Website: home-depot
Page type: billing-address
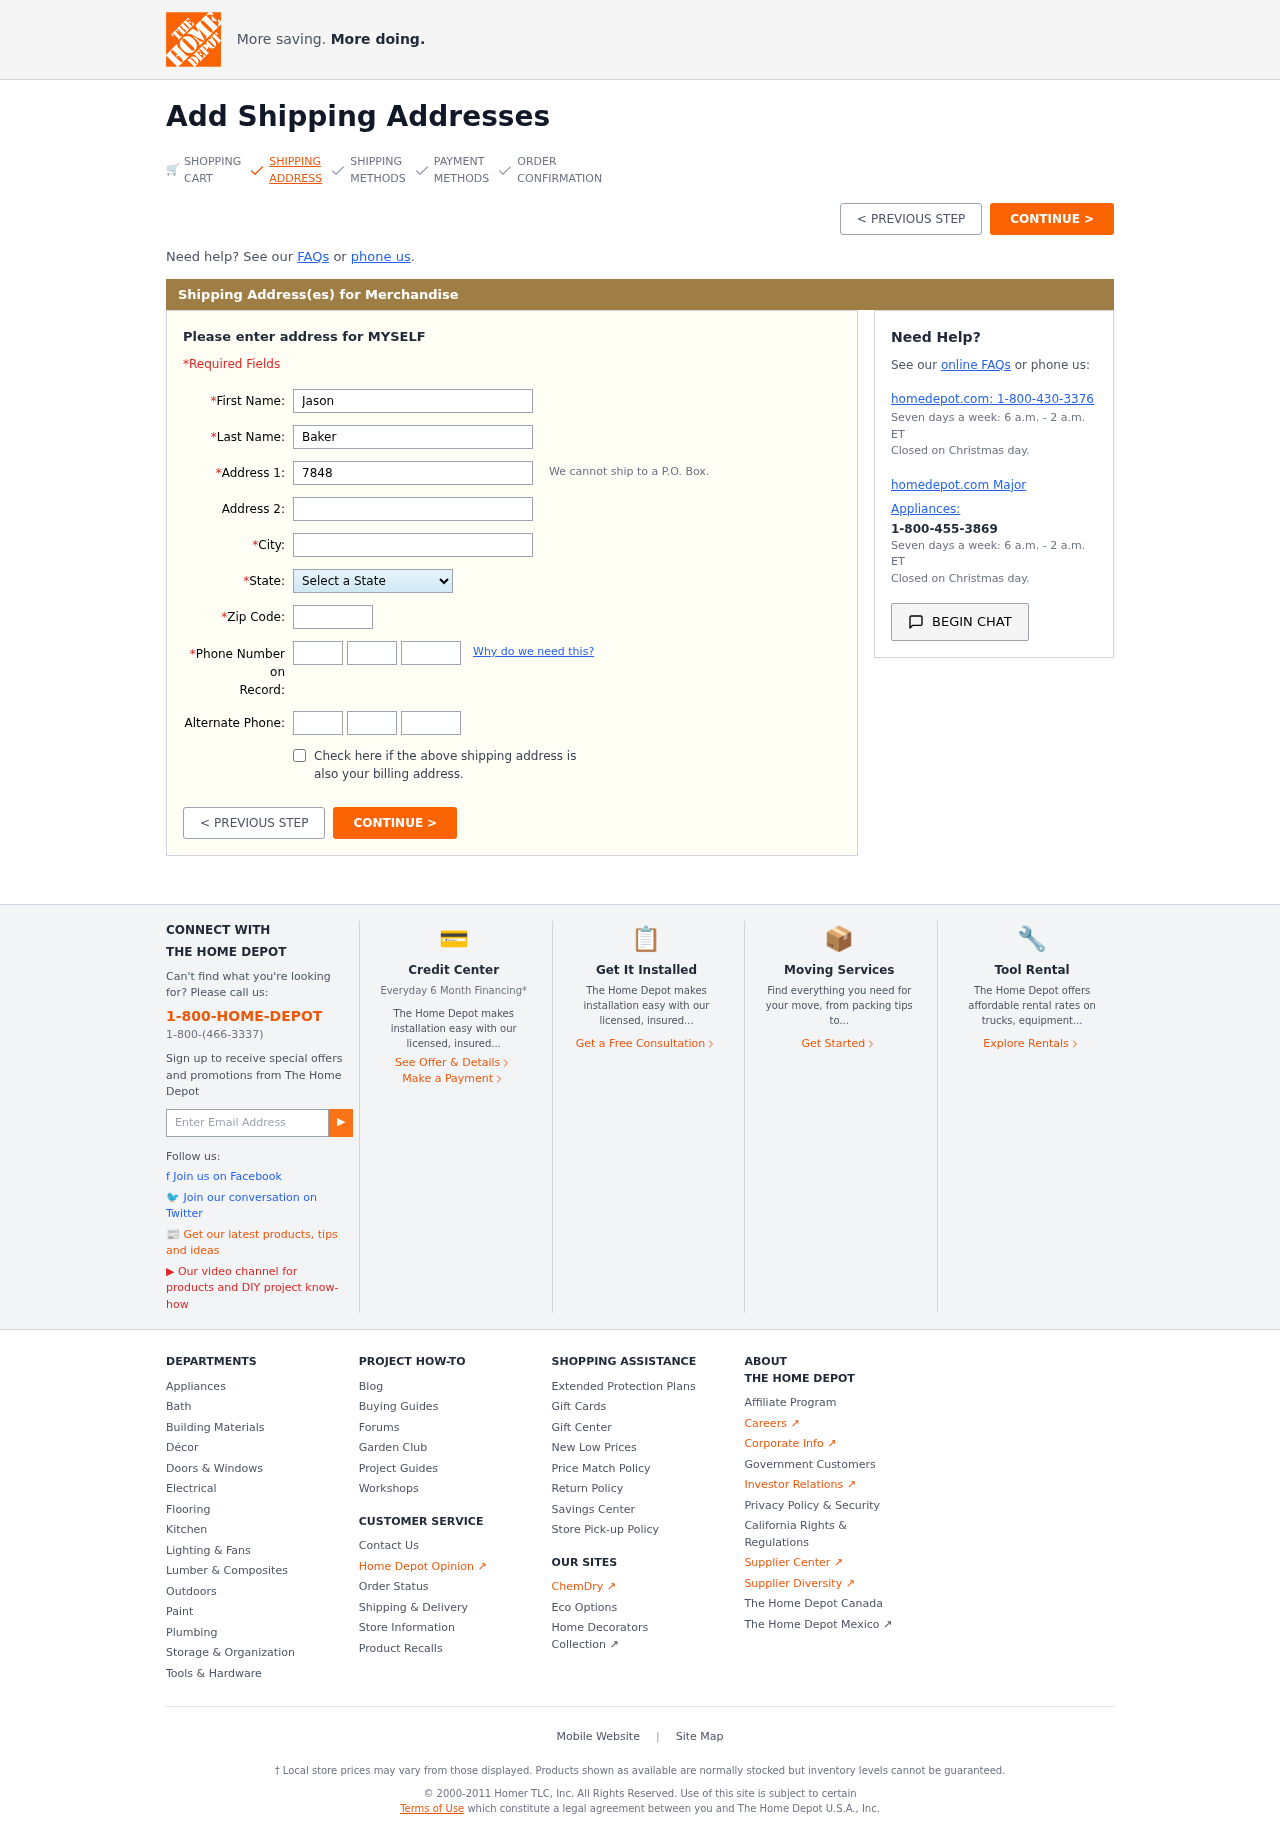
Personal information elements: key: PII_STATE
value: PW
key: PII_FIRSTNAME
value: Jason
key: PII_LASTNAME
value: Baker
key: PII_STREET
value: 7848 Sarah Fall
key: PII_CITY
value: Fergusonberg
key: PII_POSTCODE
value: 78231
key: PII_PHONE_AREA
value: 316
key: PII_PHONE_PREFIX
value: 551
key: PII_PHONE_LINE
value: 9857
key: PII_PHONE_ALT_AREA
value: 717
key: PII_PHONE_ALT_PREFIX
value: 819
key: PII_PHONE_ALT_LINE
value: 5387